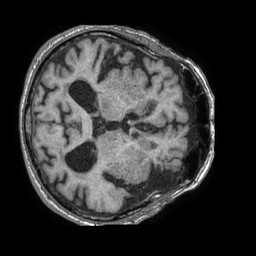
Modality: T1w
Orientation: axial
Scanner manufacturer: philips
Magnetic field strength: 1.5 T
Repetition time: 0.007592 s
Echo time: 0.003463 s